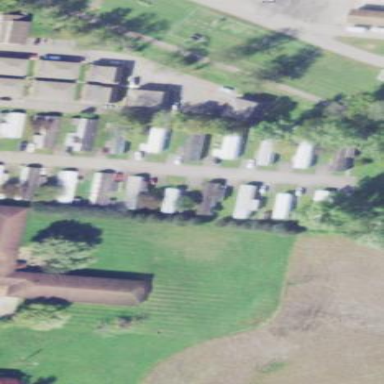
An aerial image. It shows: Trailer park.